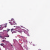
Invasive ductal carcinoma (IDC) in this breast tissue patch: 0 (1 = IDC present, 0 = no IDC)